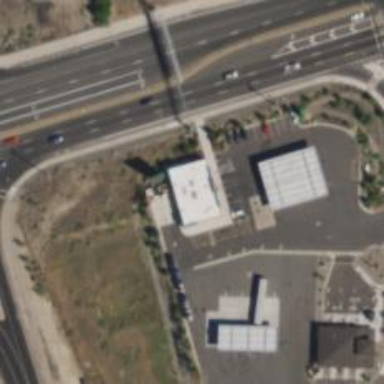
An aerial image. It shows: Convenience shop.